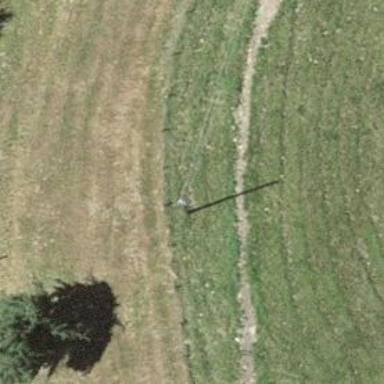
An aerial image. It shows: Minor power line.